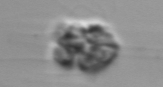
Label: Leptocylindrus_mediterraneus